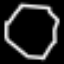
Label: octagon